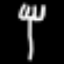
Label: fork